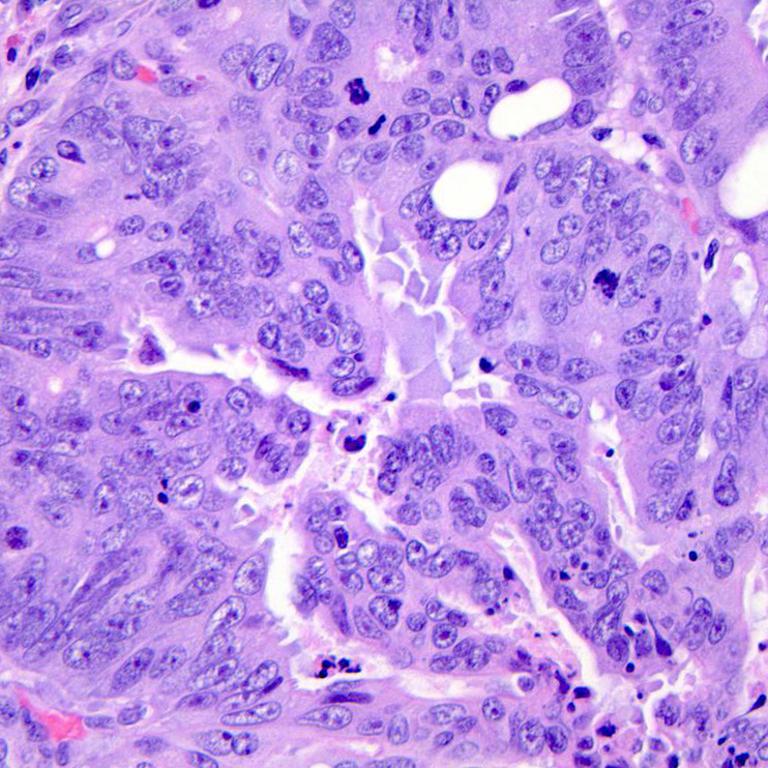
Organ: colon
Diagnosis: adenocarcinomas